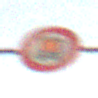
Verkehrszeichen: VerbotKennzeichnungspflichtigeKraftfahrzeugeGefaehrlicheGueter
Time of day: Night
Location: Outdoor (Nature)
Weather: Clear
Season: NotSpecified
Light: Natural